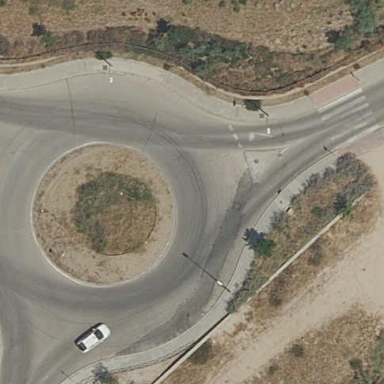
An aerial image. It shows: Roundabout on residential road.